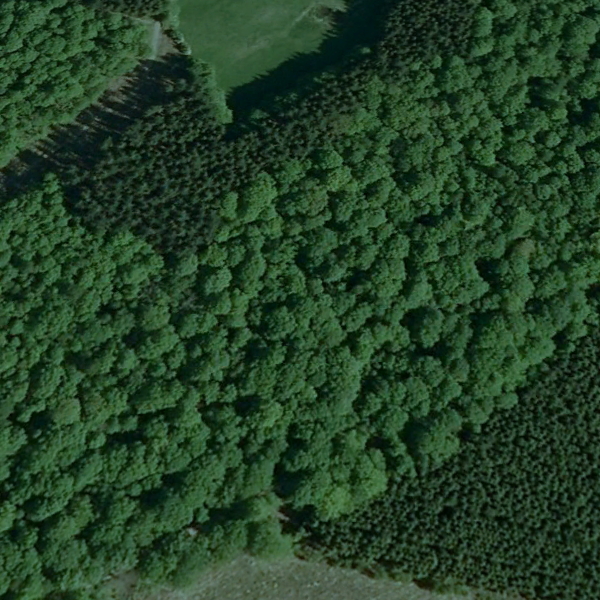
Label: Forest